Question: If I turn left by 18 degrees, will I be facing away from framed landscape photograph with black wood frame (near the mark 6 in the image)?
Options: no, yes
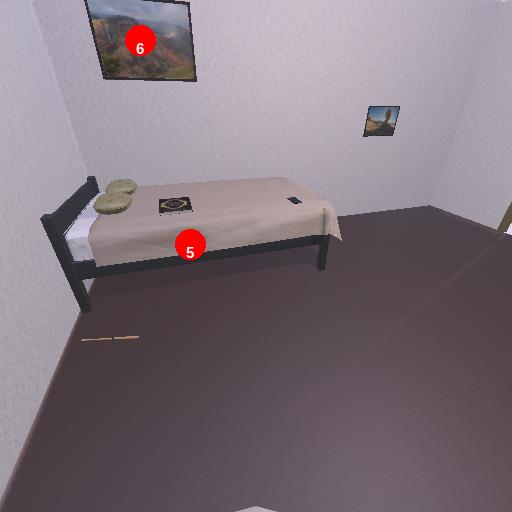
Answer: no